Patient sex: M
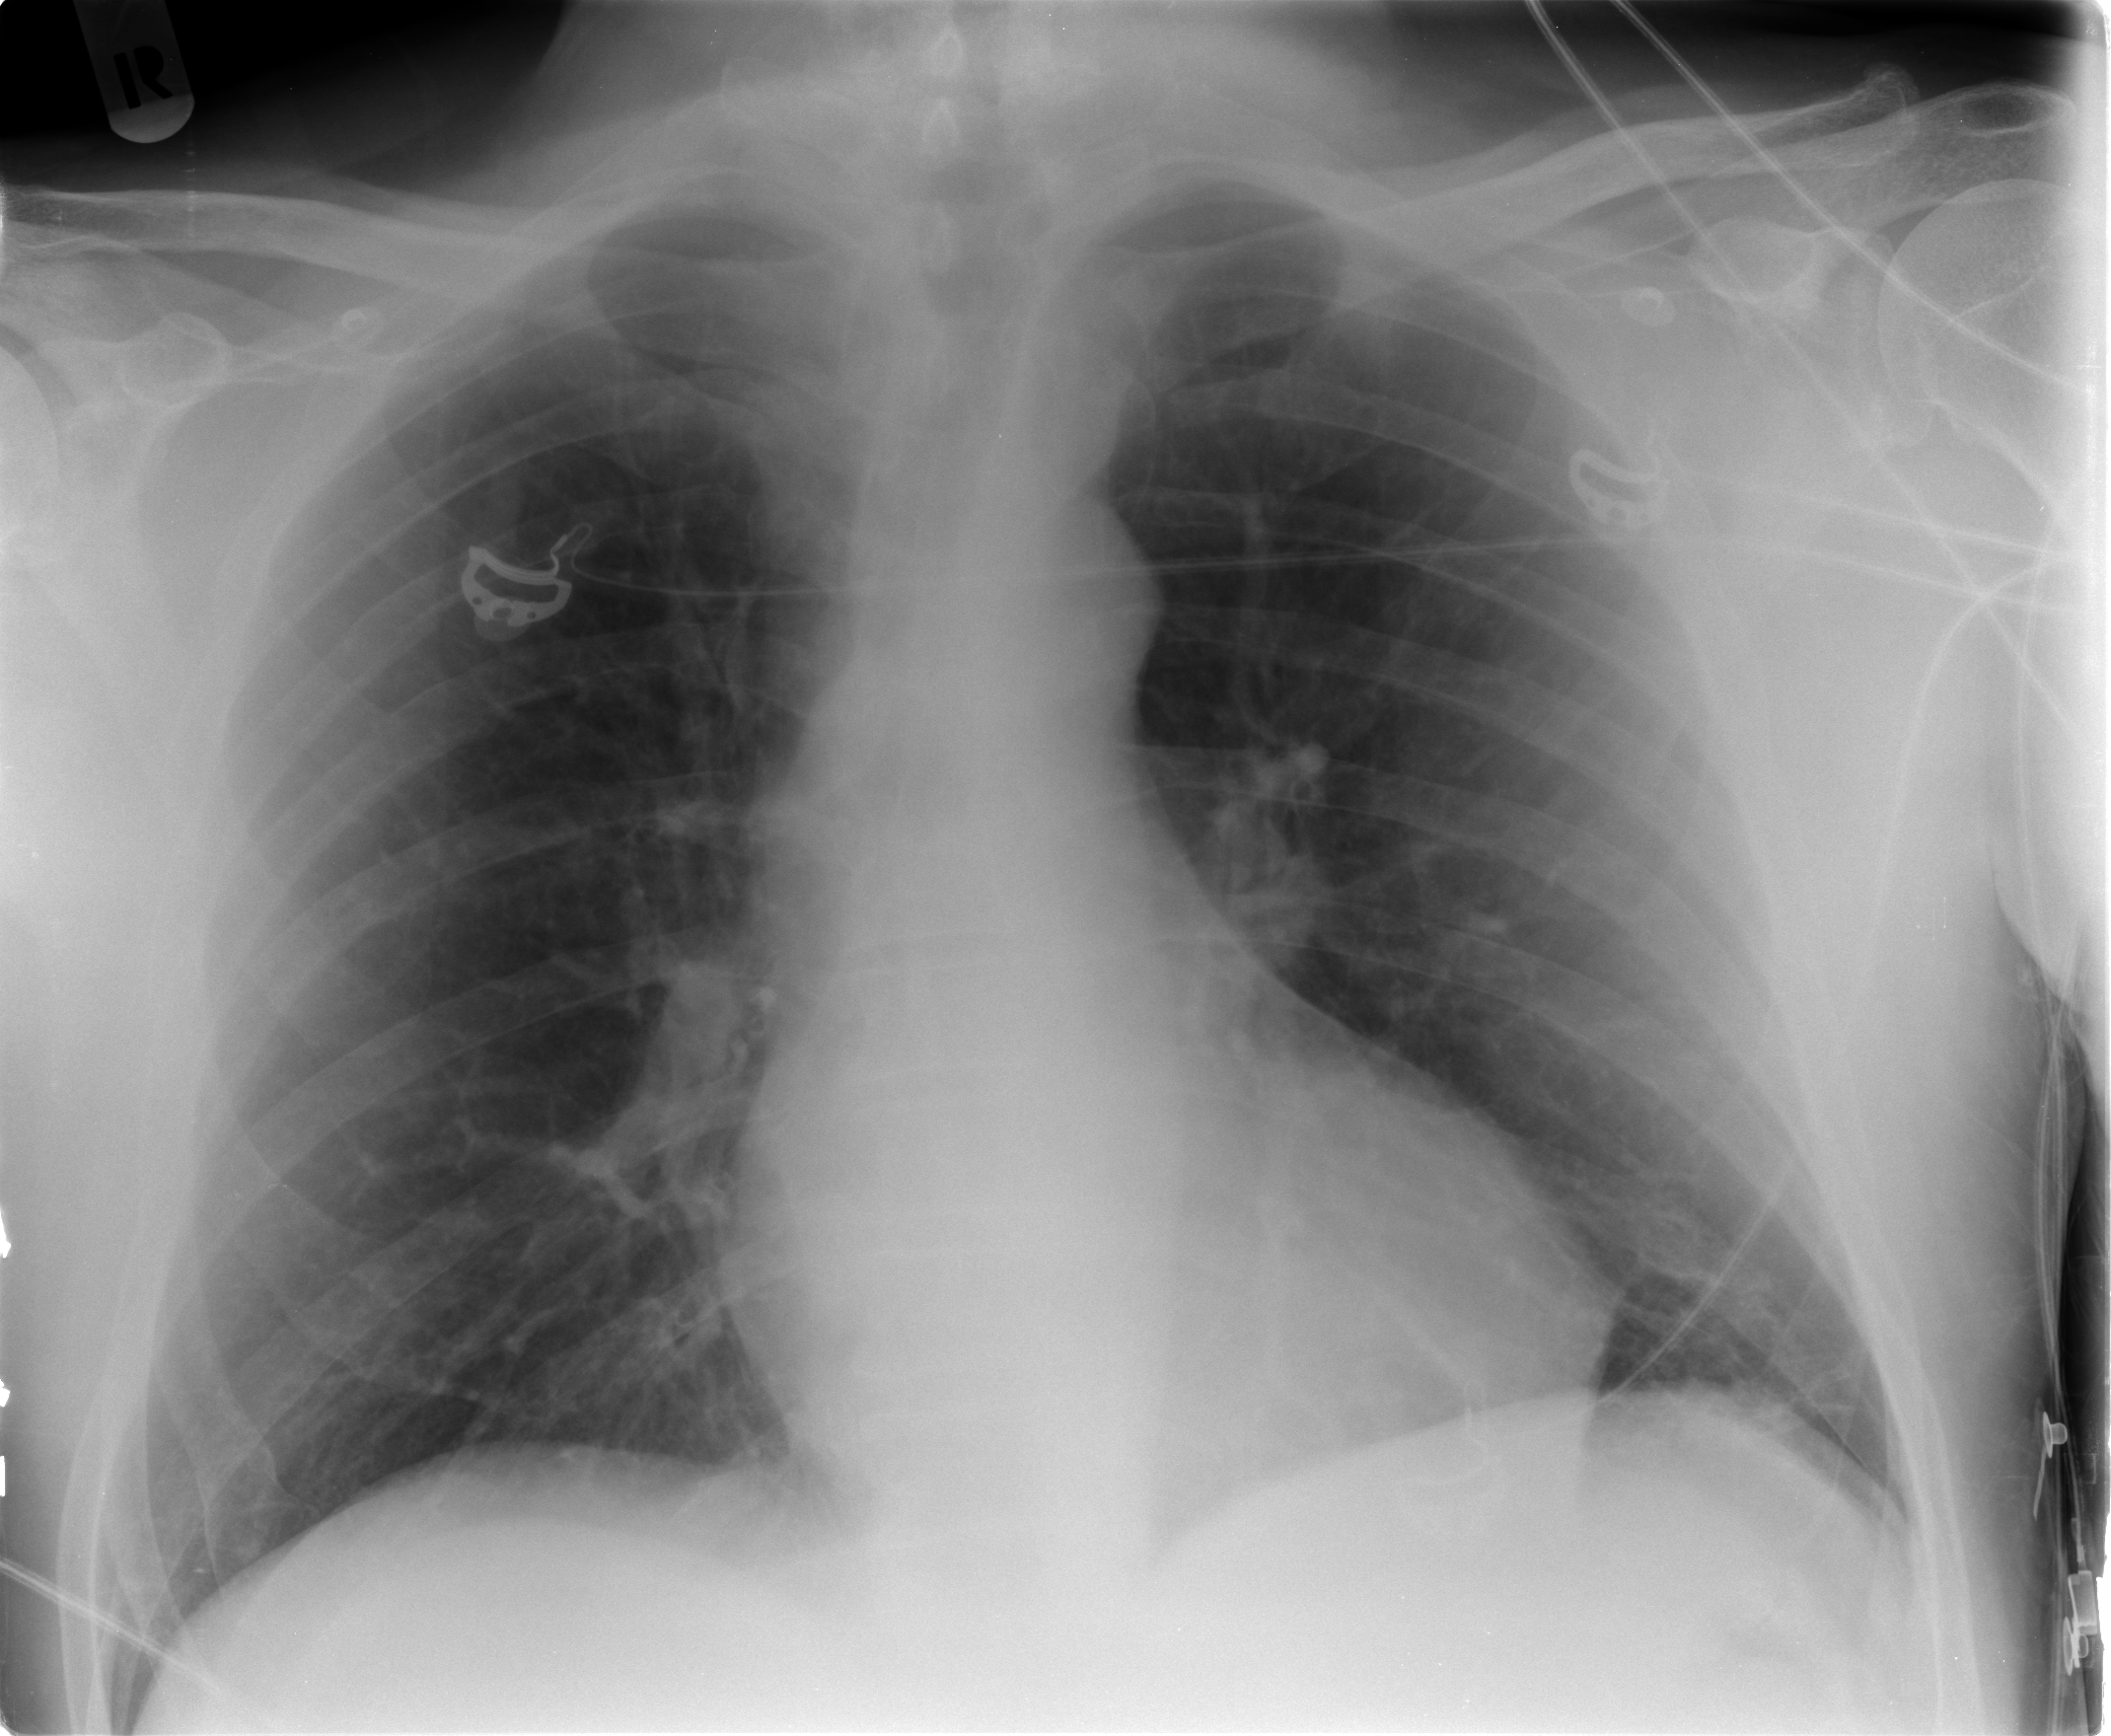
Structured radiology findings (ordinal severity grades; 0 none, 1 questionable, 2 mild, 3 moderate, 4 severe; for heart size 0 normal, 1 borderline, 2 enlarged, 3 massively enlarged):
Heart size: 2
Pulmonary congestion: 2
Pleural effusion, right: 0
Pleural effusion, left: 0
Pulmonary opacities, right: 0
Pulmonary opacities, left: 0
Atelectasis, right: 0
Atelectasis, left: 0